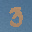
Label: 3